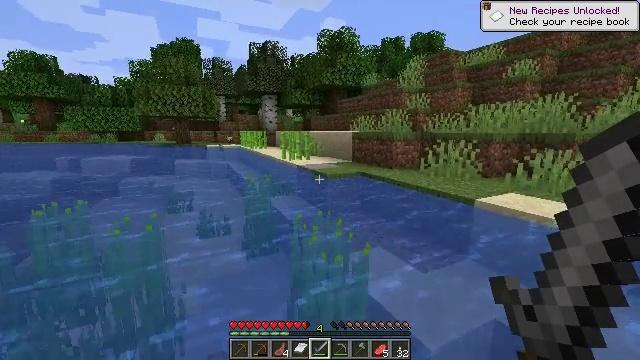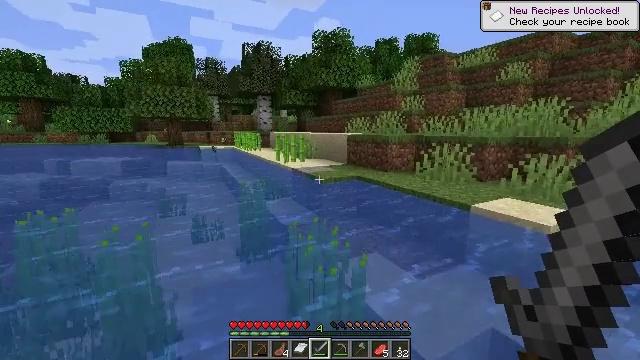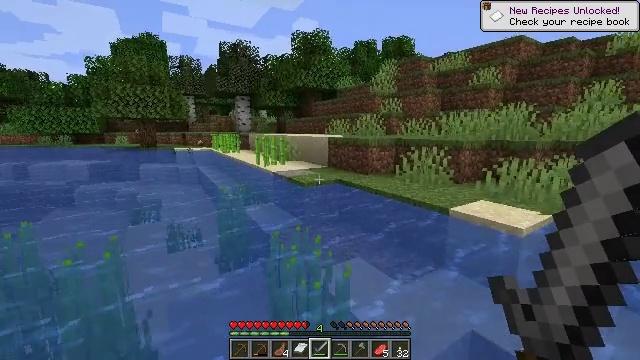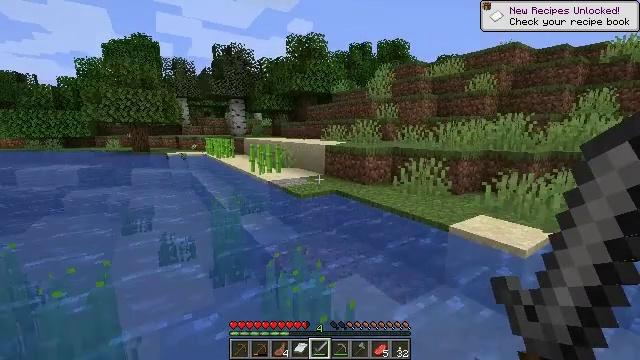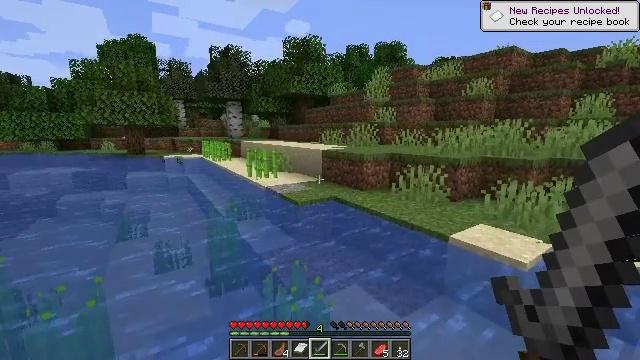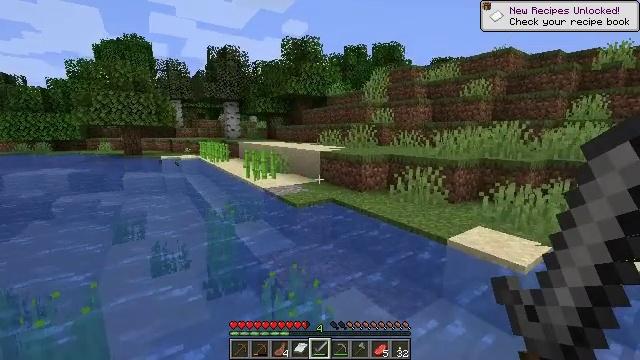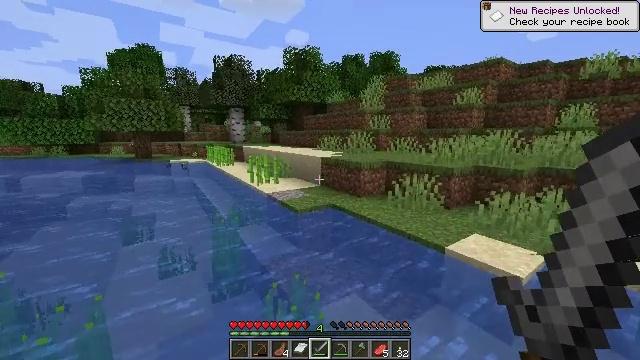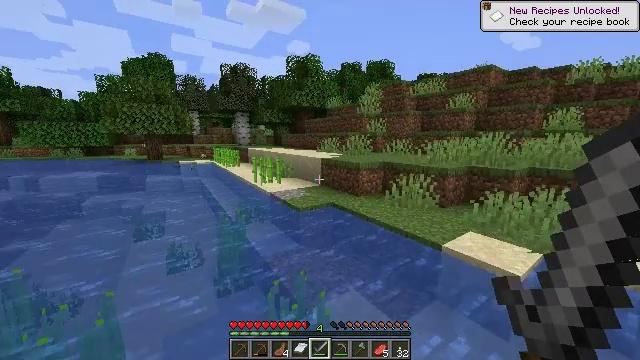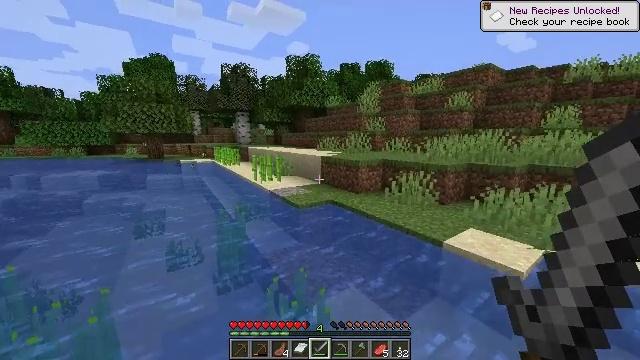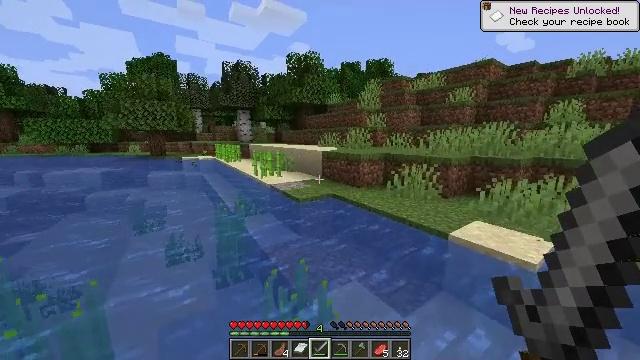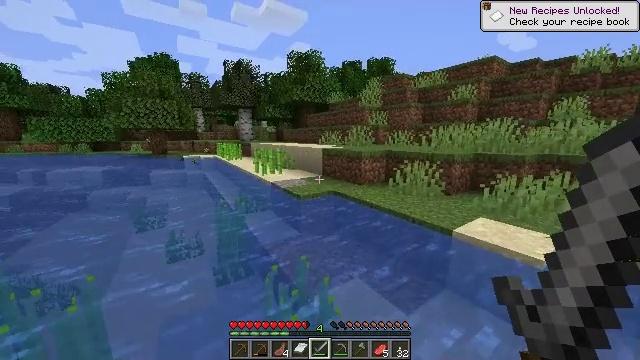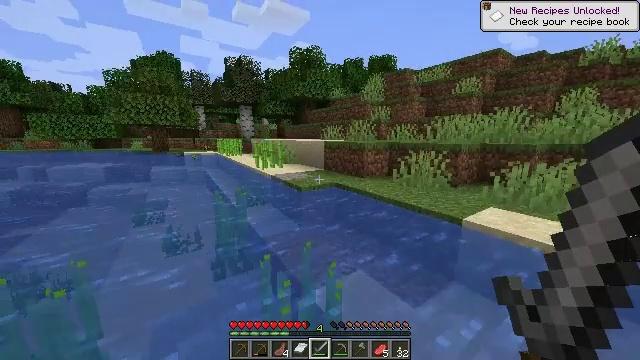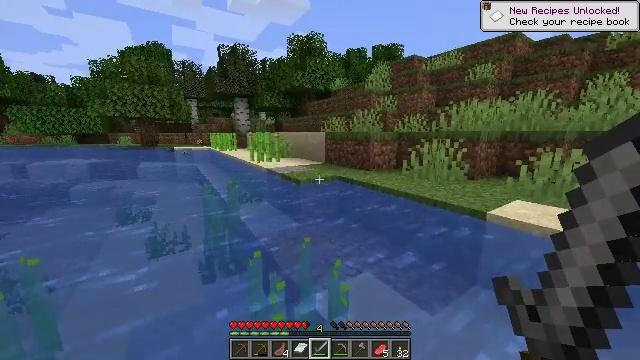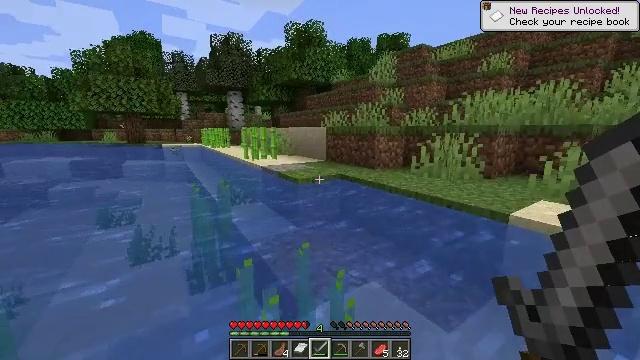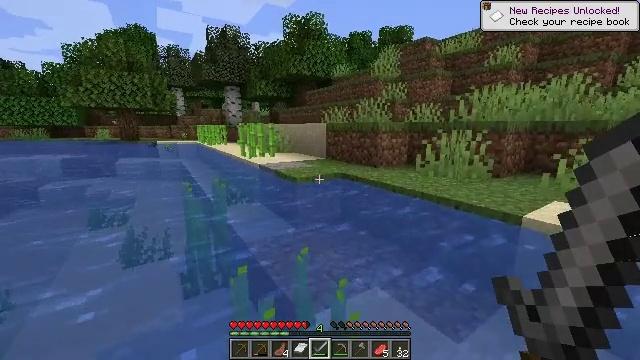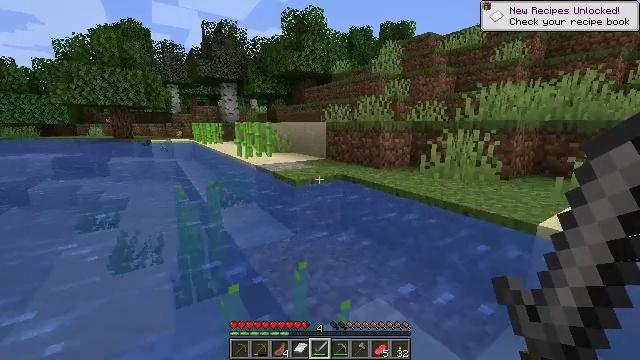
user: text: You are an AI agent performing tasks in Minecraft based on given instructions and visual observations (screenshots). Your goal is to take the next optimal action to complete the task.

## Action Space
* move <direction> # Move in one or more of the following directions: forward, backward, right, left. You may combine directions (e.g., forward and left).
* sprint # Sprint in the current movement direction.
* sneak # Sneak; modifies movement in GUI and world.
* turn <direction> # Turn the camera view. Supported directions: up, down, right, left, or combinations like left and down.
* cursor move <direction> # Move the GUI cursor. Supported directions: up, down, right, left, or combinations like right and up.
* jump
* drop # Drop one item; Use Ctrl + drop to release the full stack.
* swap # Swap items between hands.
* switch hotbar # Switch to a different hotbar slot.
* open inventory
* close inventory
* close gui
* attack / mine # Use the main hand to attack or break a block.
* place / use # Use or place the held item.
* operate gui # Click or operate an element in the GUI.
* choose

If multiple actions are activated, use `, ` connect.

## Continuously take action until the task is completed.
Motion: motion action
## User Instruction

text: Gather sugar cane for crafting.
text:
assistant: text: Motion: move forward, sprint, turn right, jump
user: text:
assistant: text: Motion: move forward, sprint, turn right, jump
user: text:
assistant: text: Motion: move forward, sprint, turn right, jump
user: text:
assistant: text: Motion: move forward, sprint, jump
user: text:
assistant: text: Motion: move forward, sprint, jump
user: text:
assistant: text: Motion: move forward, sprint, jump
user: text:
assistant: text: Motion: move forward, sprint, jump
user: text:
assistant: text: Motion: move forward, sprint, jump
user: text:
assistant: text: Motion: move forward, sprint, jump
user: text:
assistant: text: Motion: move forward, sprint, jump
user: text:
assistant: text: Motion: move forward, sprint, jump
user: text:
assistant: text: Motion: move forward, sprint, jump
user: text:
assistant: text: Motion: move forward, sprint, jump
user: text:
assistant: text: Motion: move forward, sprint, jump
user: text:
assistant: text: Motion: move forward, sprint, jump
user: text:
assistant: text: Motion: move forward, sprint, turn right, jump
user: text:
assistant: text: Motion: move forward, sprint, jump
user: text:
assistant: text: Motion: move forward, sprint, turn right, jump
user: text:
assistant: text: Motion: move forward, sprint, turn right, jump
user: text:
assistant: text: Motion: move forward, sprint, jump
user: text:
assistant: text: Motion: move forward, sprint, jump
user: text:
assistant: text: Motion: move forward, sprint, jump
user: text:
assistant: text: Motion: move forward, sprint, turn right, jump
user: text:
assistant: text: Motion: move forward, sprint, jump
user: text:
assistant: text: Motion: move forward, sprint, turn right, jump
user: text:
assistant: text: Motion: move forward, sprint, jump
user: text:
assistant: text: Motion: move forward, sprint, jump
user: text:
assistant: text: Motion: move forward, sprint, jump
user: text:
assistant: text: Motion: move forward, sprint, jump
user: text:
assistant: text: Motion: move forward, sprint, jump